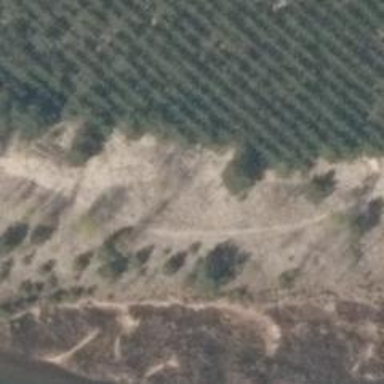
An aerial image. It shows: Sandy path.